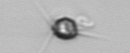
Label: Acanthoica_quattrospina